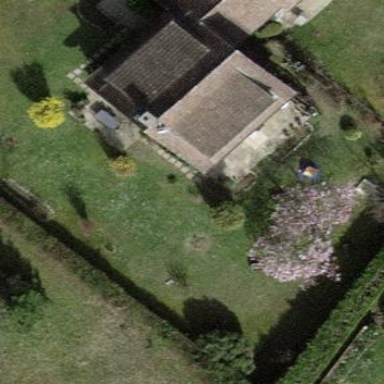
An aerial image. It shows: Garden surrounded by fence.